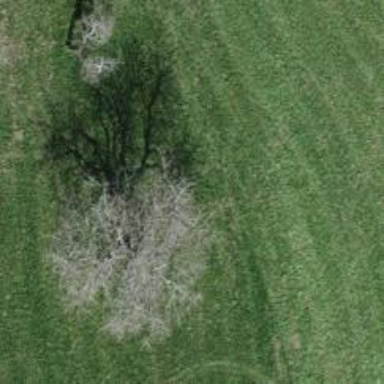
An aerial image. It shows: Single tag "natural: tree."